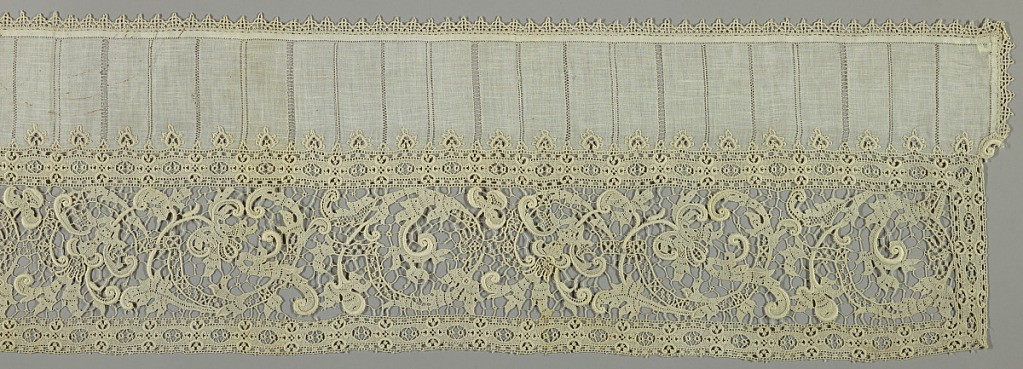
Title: Border
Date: late 19th century
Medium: linen Technique: machine made
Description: Wide band with a lower border has an elaborate scrolling vine pattern of machine lace made to imitate 17th century Venetian needle lace.